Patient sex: F
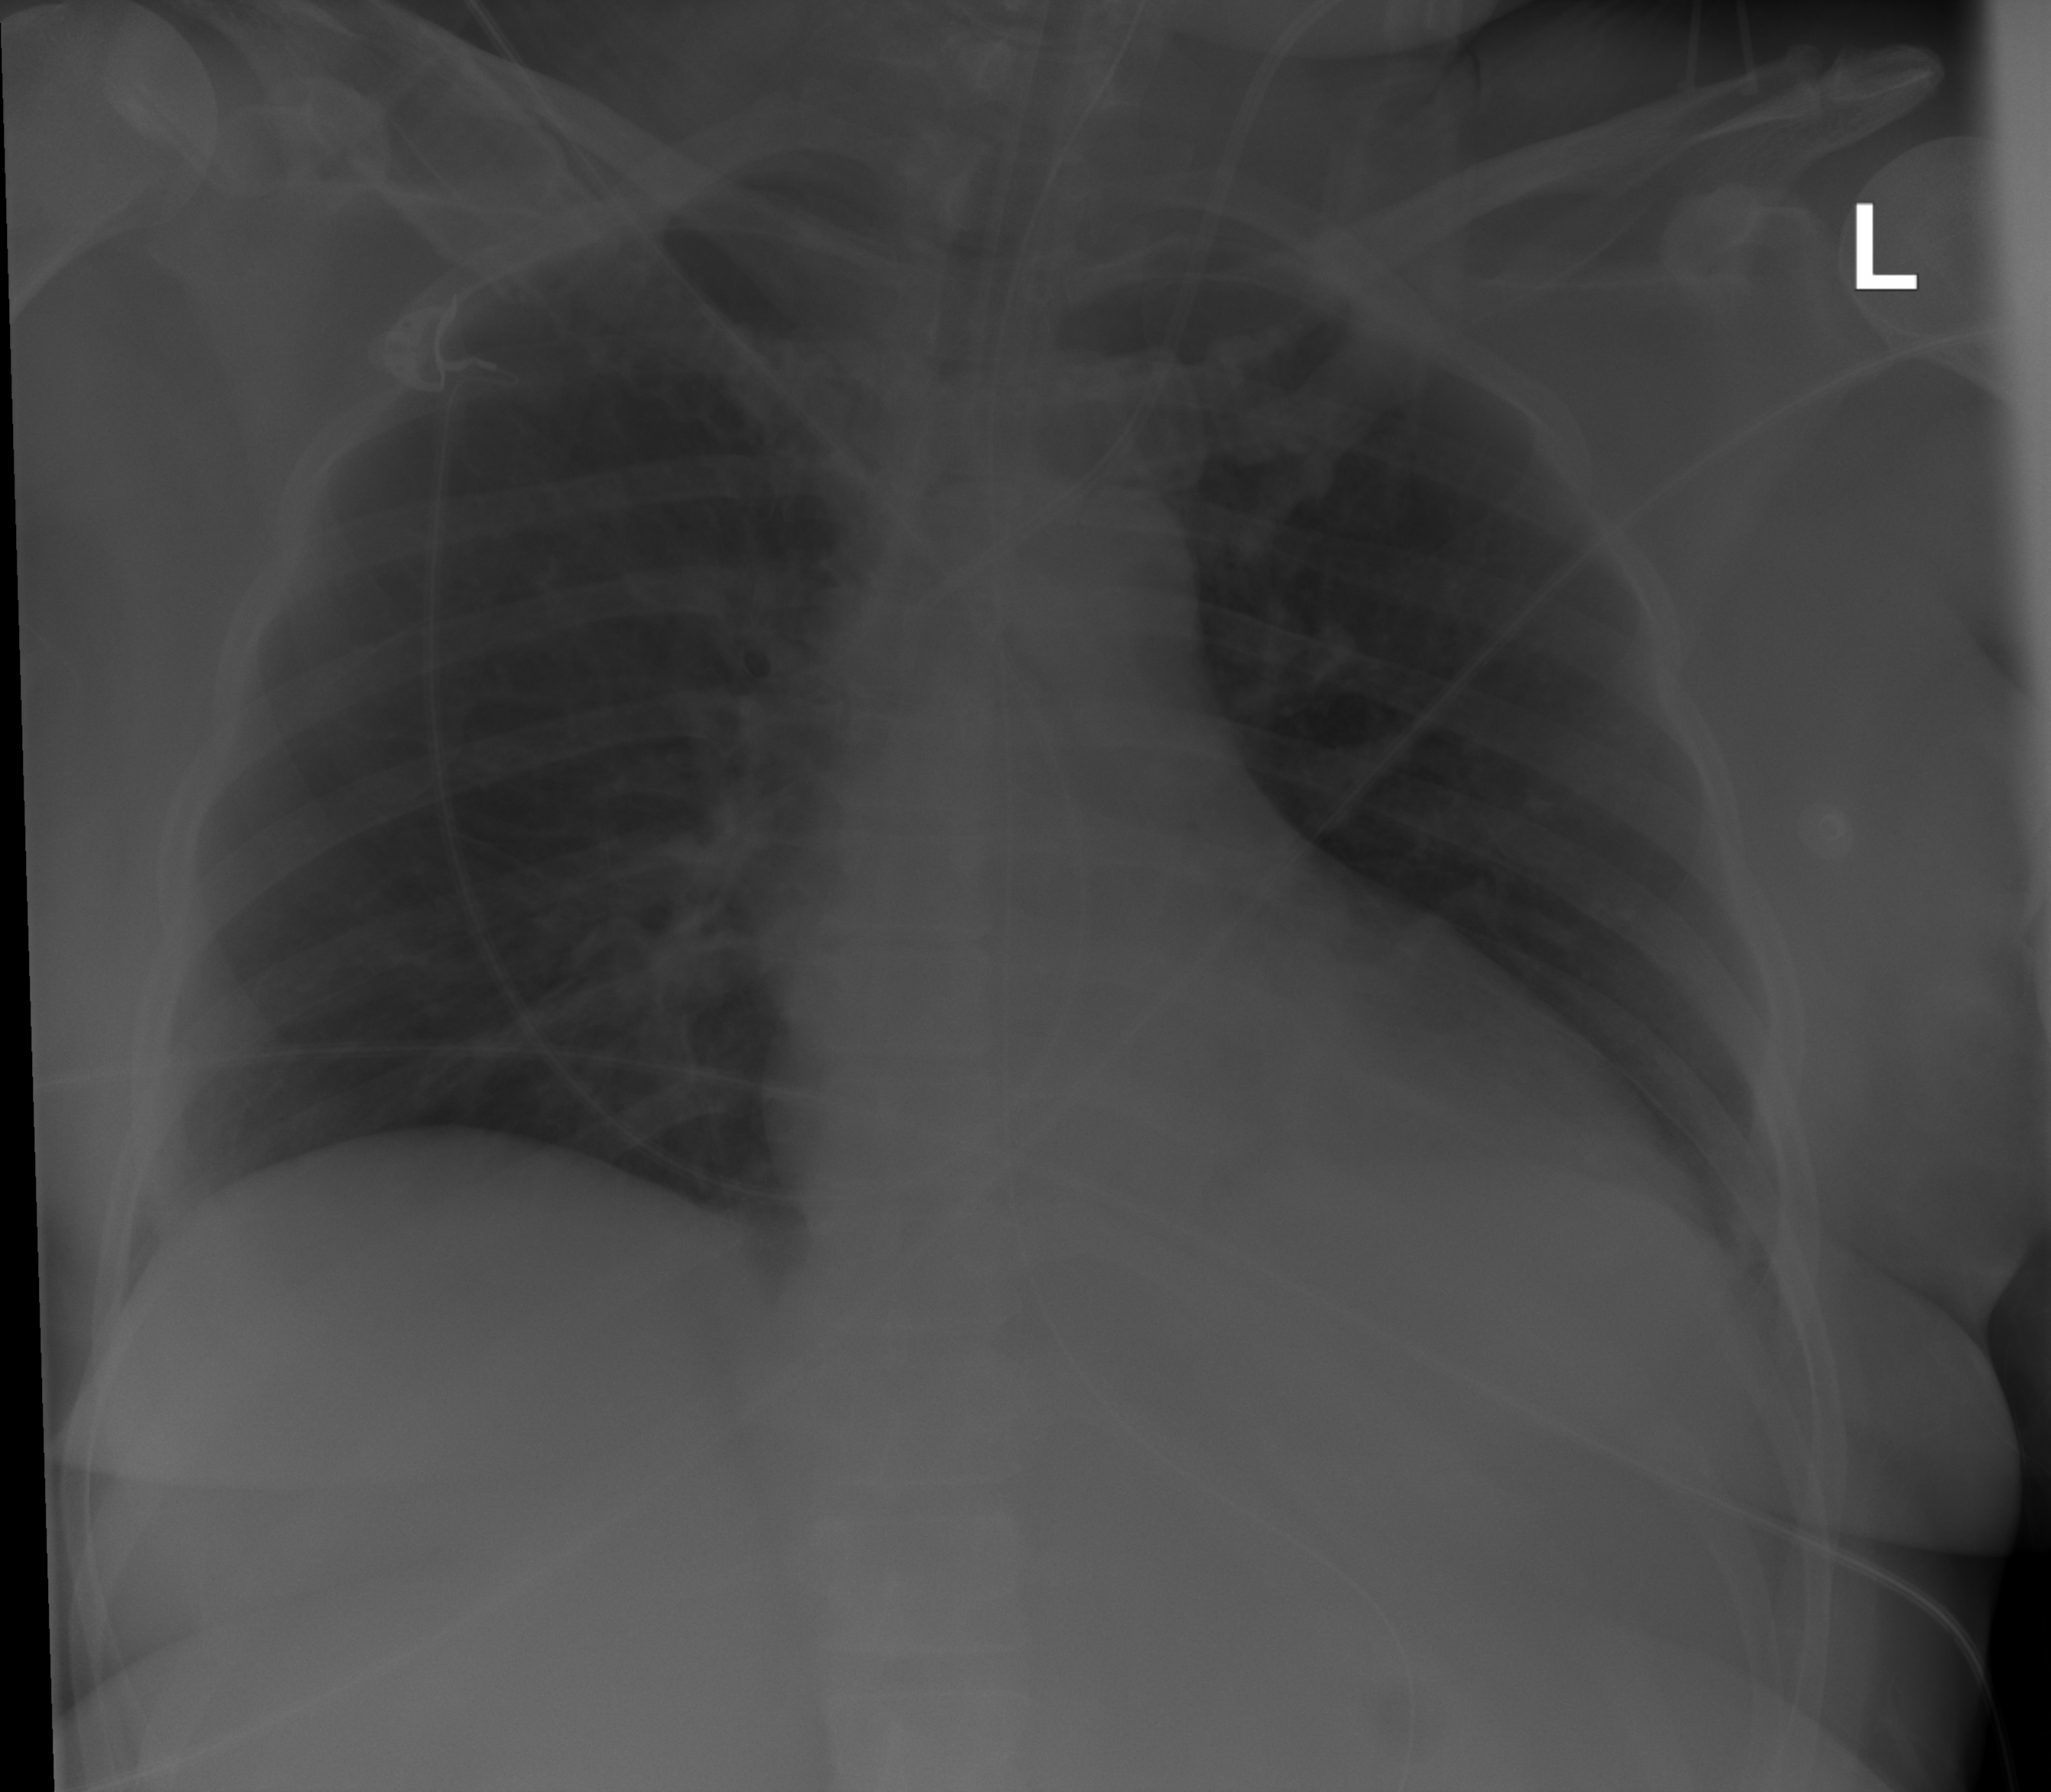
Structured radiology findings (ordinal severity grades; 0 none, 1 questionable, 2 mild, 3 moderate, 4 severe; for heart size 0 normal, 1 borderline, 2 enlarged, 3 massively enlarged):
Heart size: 0
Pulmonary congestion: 0
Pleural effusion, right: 0
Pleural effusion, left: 0
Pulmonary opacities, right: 0
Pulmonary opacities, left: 0
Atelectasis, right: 0
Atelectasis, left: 2